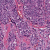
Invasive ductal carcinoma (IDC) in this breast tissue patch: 1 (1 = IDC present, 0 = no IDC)